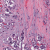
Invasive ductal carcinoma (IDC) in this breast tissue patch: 1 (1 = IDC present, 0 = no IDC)